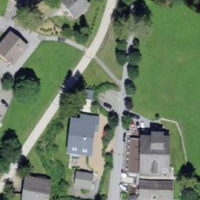
EUNIS habitat code: 55
Species observed at this site:
Turdus philomelos
Gypaetus barbatus
Parus major
Pica pica
Phoenicurus ochruros
Ptyonoprogne rupestris
Periparus ater